Field crop: maize
Growth stage: 2
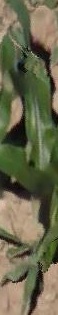
Species: maize